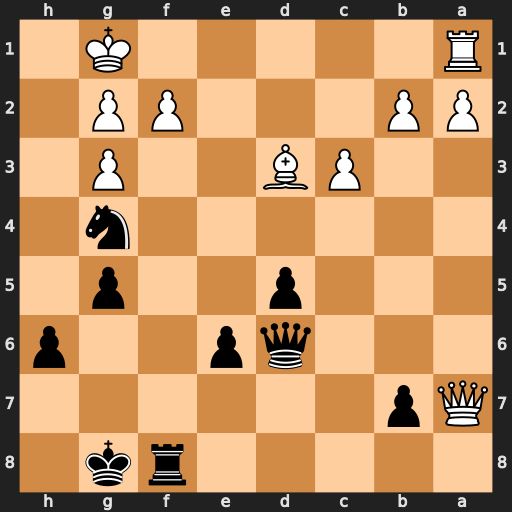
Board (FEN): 5rk1/Qp6/3qp2p/3p2p1/6n1/2PB2P1/PP3PP1/R5K1
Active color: b
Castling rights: -
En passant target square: -
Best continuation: Rxf2 Rf1 Rxf1+ Kxf1 Qxg3